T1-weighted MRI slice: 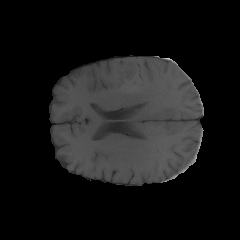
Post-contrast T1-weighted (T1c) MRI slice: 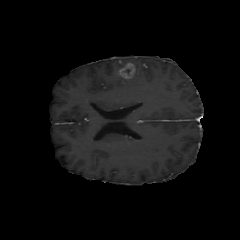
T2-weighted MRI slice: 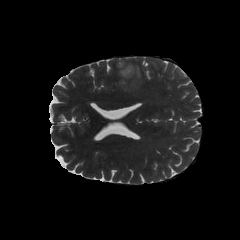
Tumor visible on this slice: yes